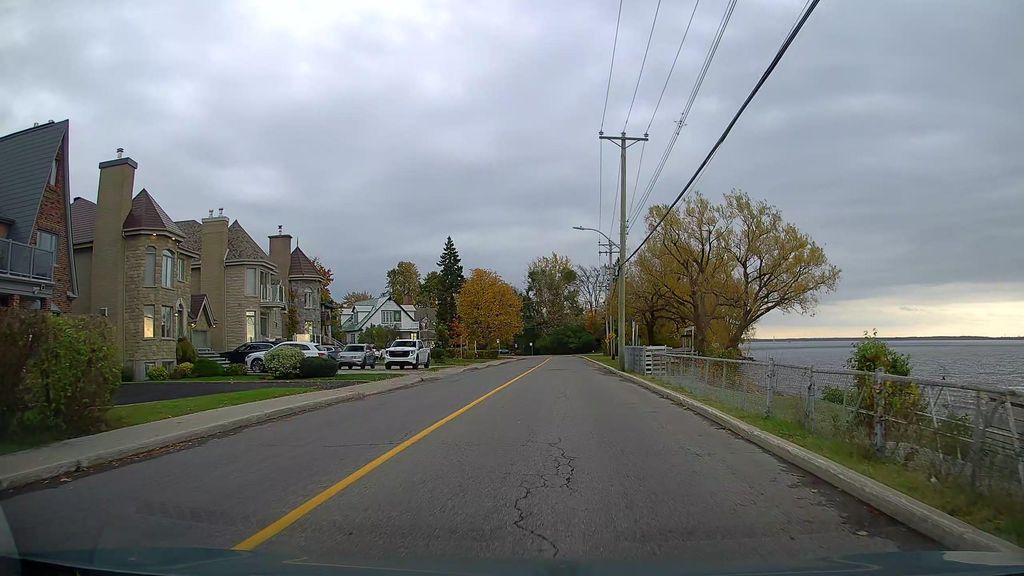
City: montreal